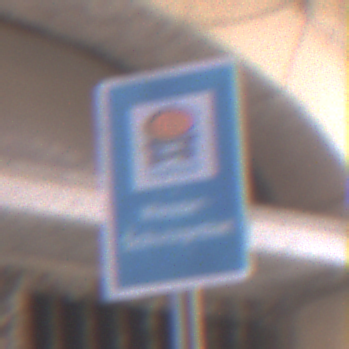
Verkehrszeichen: Wasserschutzgebiet
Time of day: MorningAfternoon
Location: Outdoor (Urban)
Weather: Clear
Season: NotSpecified
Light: Natural